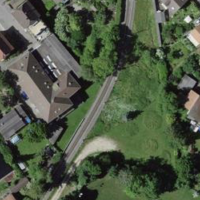
EUNIS habitat code: 54
Species observed at this site:
Veronica chamaedrys
Ranunculus acris
Cerastium fontanum
Sambucus nigra
Ranunculus repens
Aegopodium podagraria